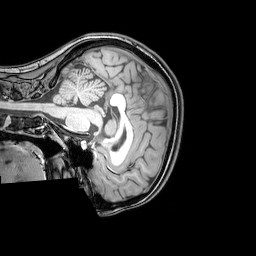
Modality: T1w
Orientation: sagittal
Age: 22
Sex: female
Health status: healthy
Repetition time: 0.081 s
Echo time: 0.037 s